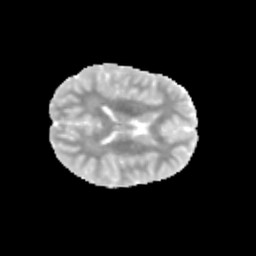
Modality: MD
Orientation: axial
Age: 11
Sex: female
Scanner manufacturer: siemens
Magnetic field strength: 3 T
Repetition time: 3.8 s
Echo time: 0.07 s